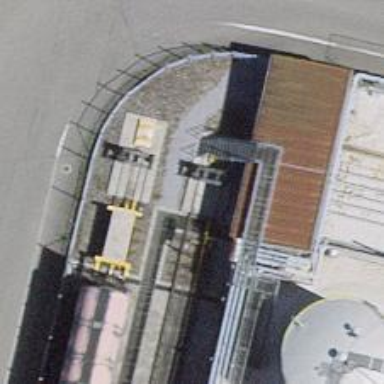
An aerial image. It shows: Railway buffer stop.